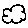
Label: cloud